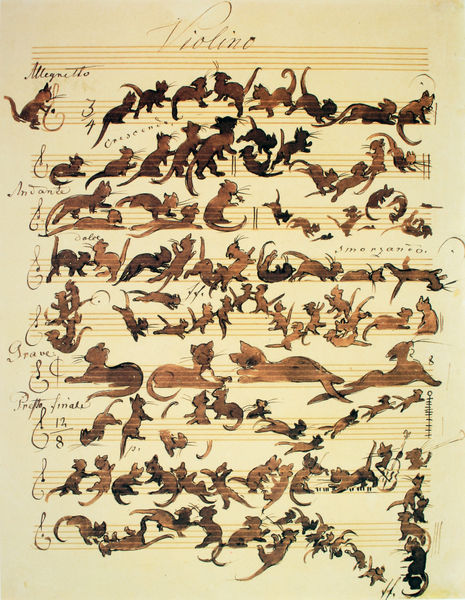
Titel: Le Chat Noir, Die Katzensymphonie
Künstler: Moritz von Schwind
Standort: Karlsruhe
Institution: Staatliche Kunsthalle, Kupferstichkabinett
Schlagwörter: sitzen, braun, orange, zeichnung, tier, tiere, musik, tanzen, schrift, liegen, umrisse, noten, klein, sepia, spielen, notenblatt, fallen, silhouetten, spiel, katze, kathe, geige, violine, fuchs, springen, katzen, animals, music, note, ink, notes, drawings, notenbuch, top, bambi, jumping, playing, notenlinien, eichhörnchen, notenschlüssel, takt, violin, notenpapier, stack, 3/4, sketches, yellowed, cats, violino, 12/8, notenzeichen, taktzeichen, kathenmusik, katzenmusik, megnetto, lusit, drawins, sheet